Question: Hello I am working on demo application where I am using 'listview' and custom adapter. I want to do that when I scroll the list when you come at position to 2 or 3 then that row should be on top of the screen means previous row should be hide completely.
Example I am on first row first time and started to scroll listview then comes to second when 'getview' call with position '2' then list should only show of row 2 on the screen. How I can achieve this ? Please assist.
See screenshot when I scroll then both rows appear when I even move to row 2 then first row also appears until I move up list manually.

'''
@Override
public View getView(int position, View convertView, ViewGroup parent) {
if(convertView == null) {
LayoutInflater mInflator = (LayoutInflater) mContext.getSystemService(Context.LAYOUT_INFLATER_SERVICE);
convertView = mInflator.inflate(R.layout.home_list_item, parent, false);
}
TextView mChapterContent = (TextView) convertView.findViewById(R.id.contentTextView);
// get the data from verse instance
Verse verse = rowItem.get(position);
// setting the content
mChapterContent.setText(Html.fromHtml("<html><body style="text-align:justify">" + verse.getText() + "</body></html>"));
return convertView;
}
'''
Thanks in advance.
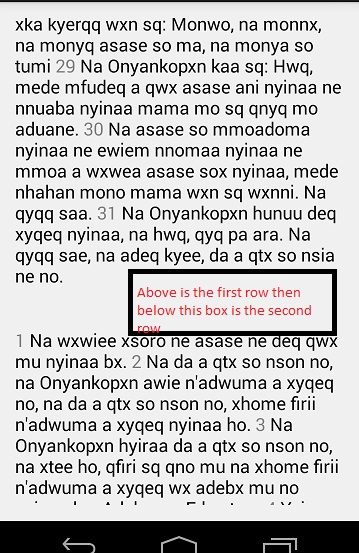
Answer: Judging from the state, it looks to me as a good use-case of Vertical View pager.
Checkout these likes:
<URL>
<URL>